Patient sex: F
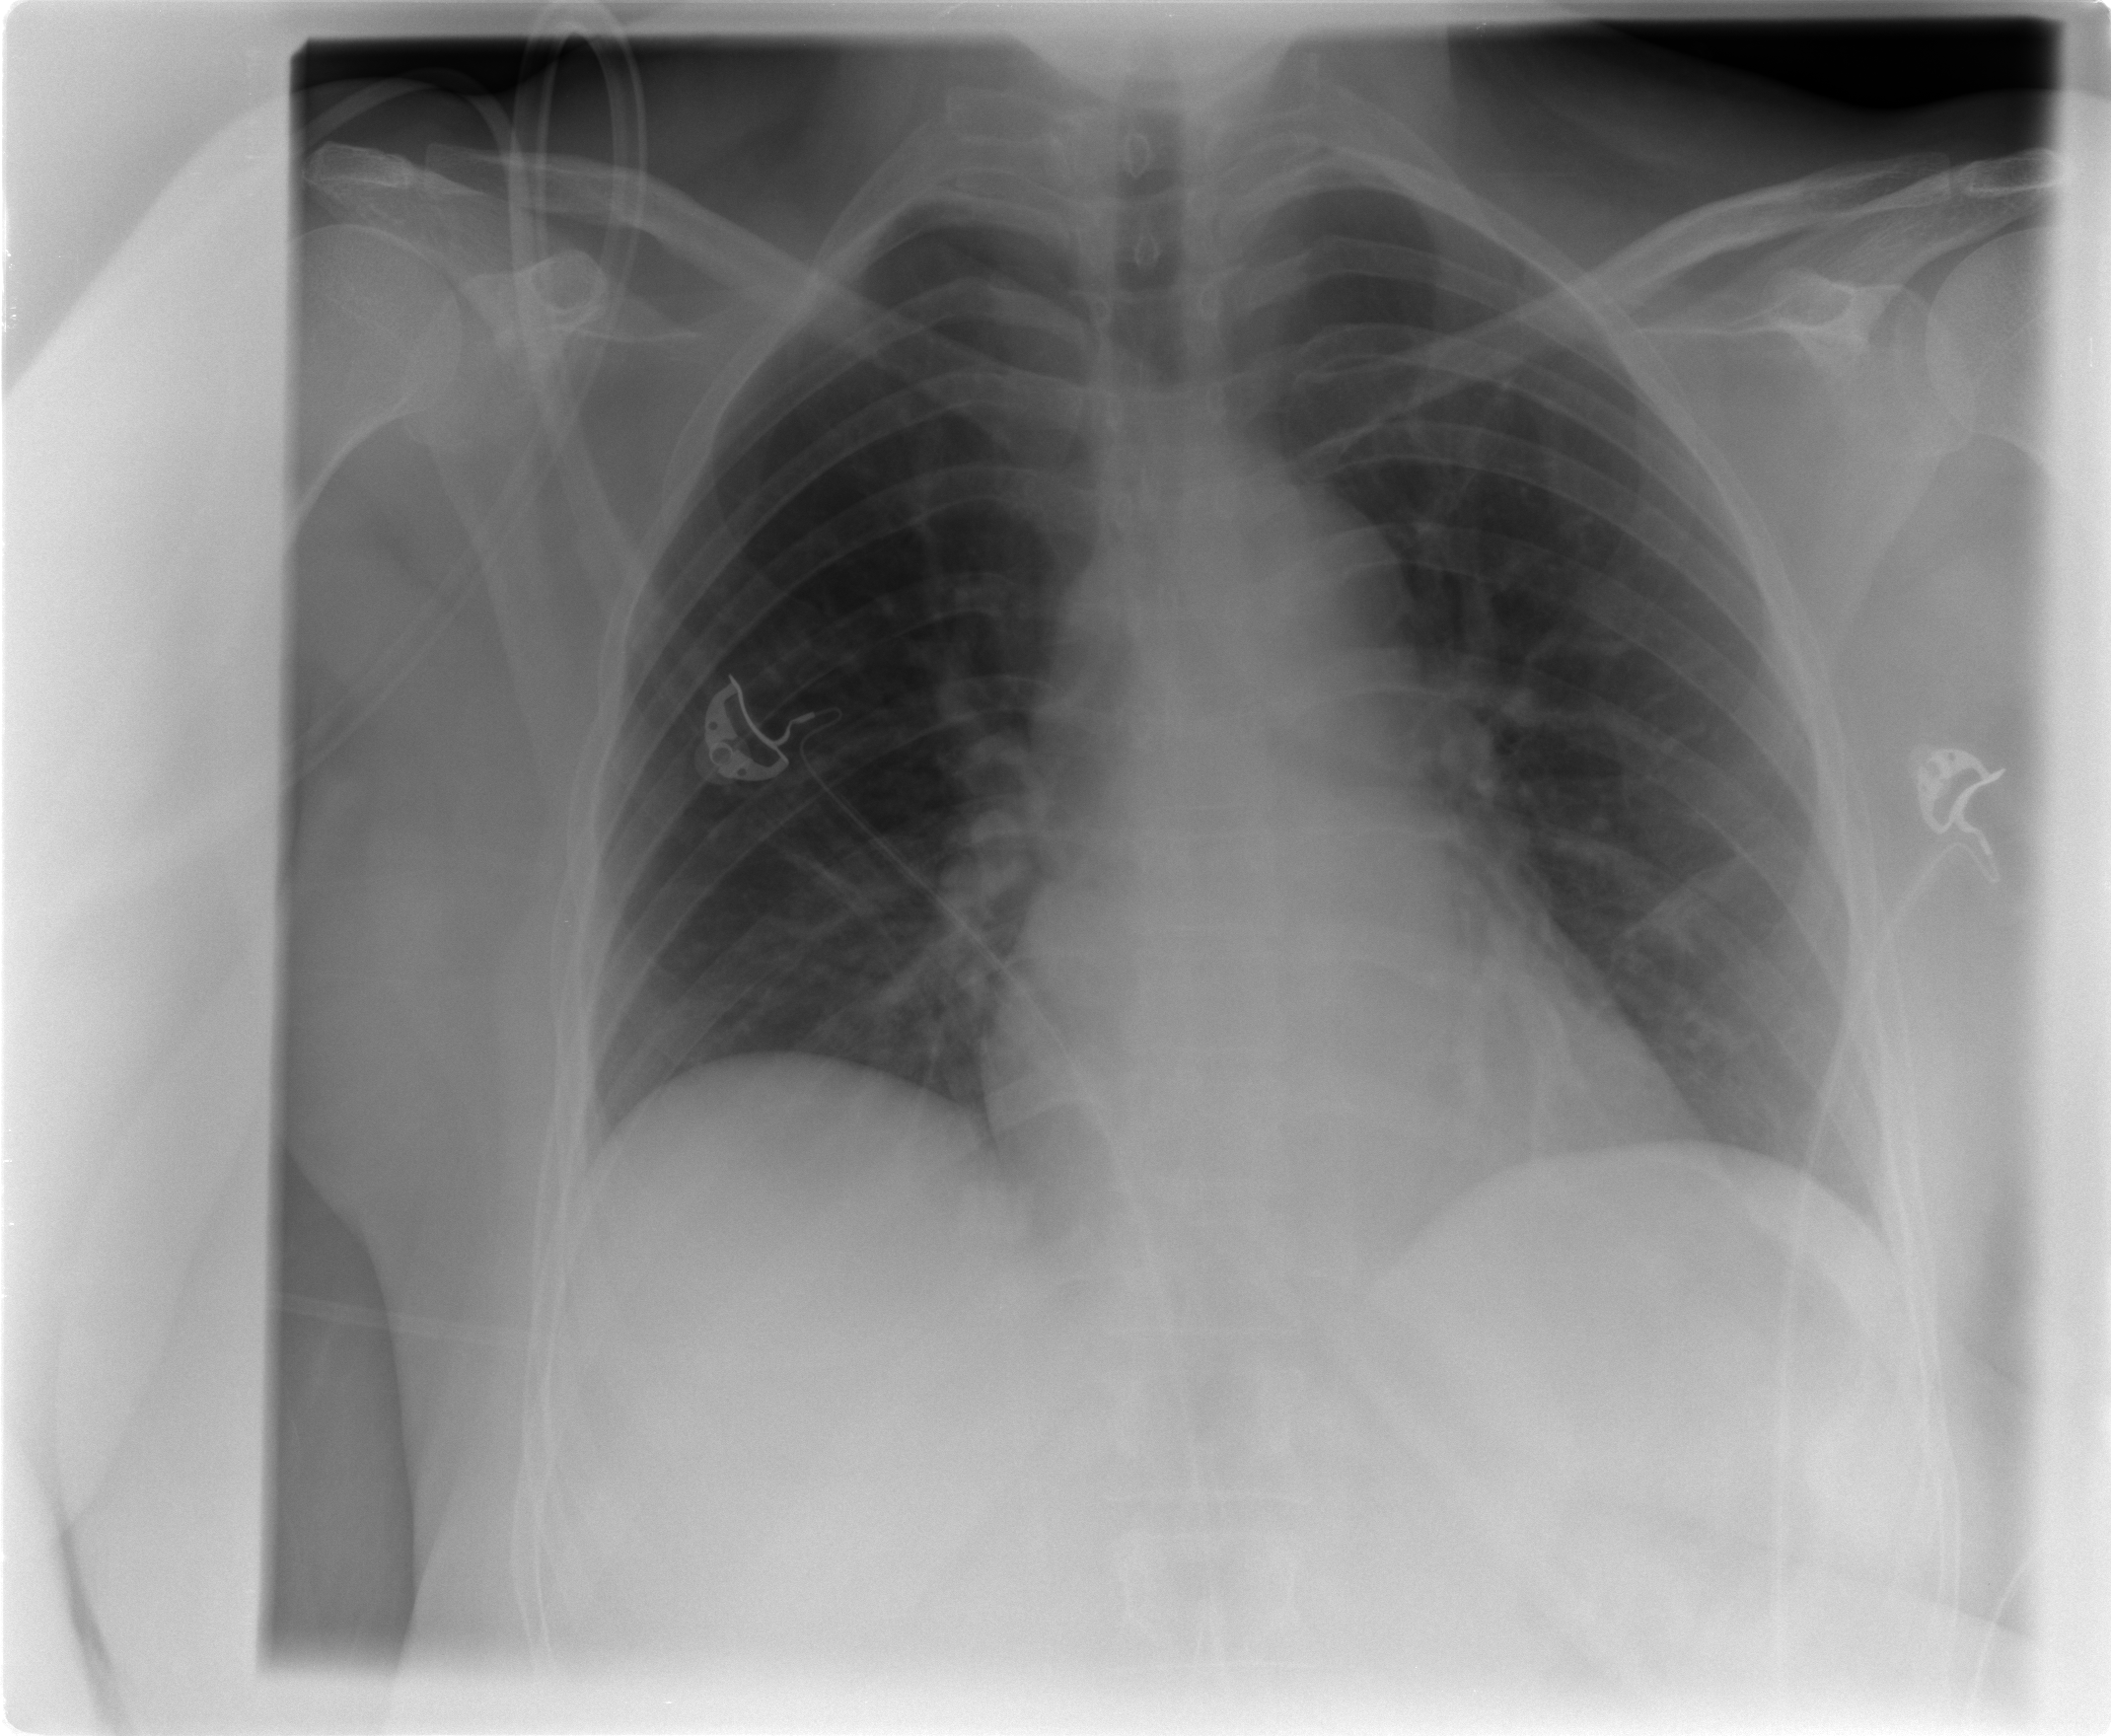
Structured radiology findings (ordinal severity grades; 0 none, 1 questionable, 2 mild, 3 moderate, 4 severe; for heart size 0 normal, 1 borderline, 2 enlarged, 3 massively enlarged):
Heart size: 0
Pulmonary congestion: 0
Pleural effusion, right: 0
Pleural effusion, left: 0
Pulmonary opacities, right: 2
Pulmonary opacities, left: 2
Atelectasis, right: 0
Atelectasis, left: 0